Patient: sex M, age 48
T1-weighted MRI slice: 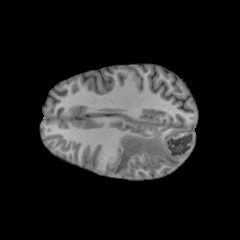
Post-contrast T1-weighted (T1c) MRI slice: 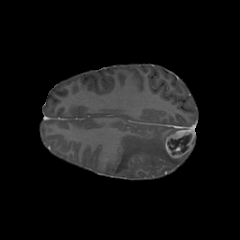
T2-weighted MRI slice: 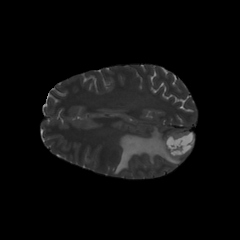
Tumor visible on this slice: yes
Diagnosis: Glioblastoma, IDH-wildtype
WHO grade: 4